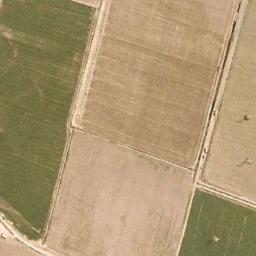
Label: rectangular_farmland